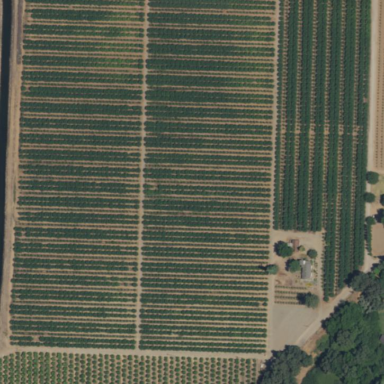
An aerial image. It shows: Vineyard.